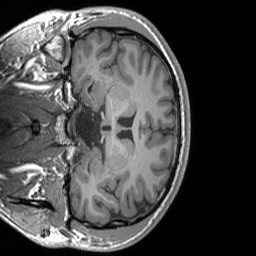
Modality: T1w
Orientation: coronal
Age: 22
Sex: male
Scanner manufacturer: siemens
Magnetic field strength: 3 T
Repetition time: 1.8 s
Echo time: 0.00252 s